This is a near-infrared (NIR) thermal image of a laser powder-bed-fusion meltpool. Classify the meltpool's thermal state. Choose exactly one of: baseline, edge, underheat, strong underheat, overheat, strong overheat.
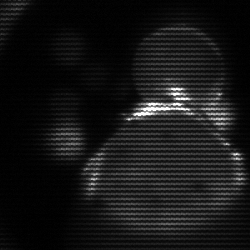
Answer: edge